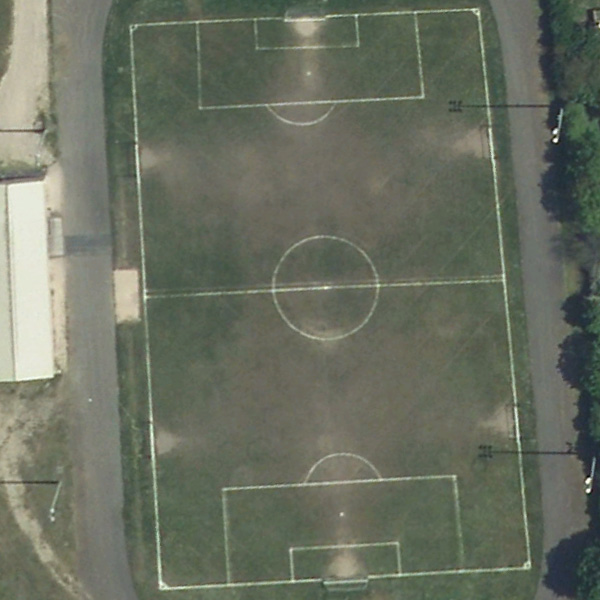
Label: Playground